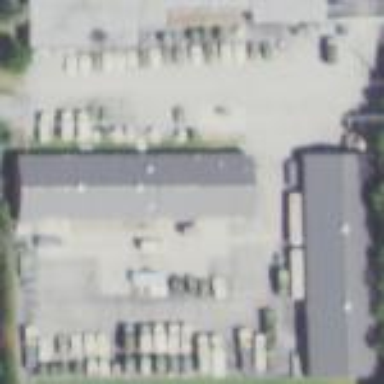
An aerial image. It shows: Military depot.